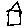
Label: house